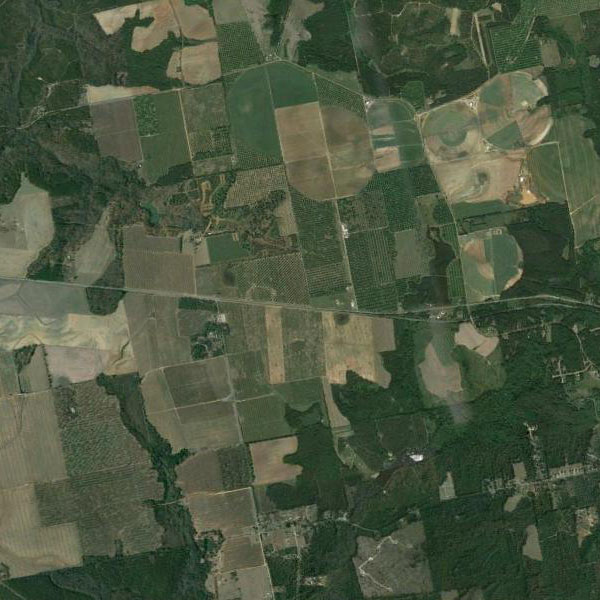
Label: Farmland